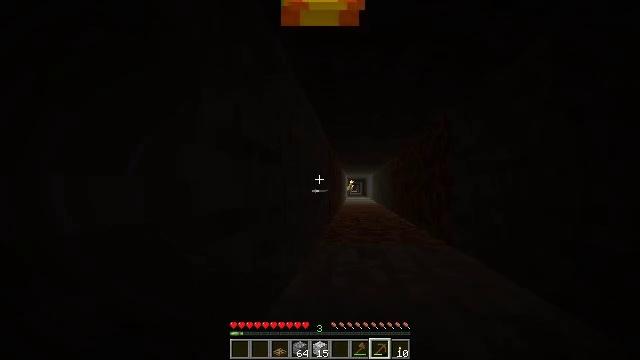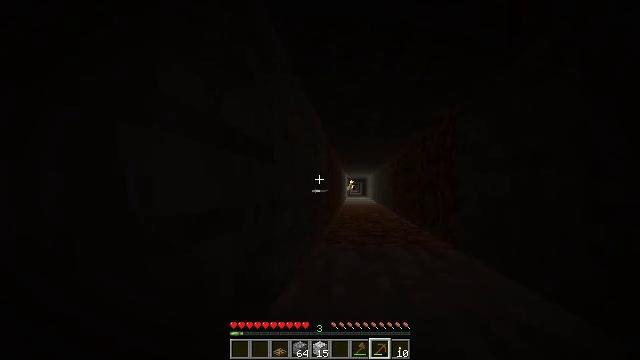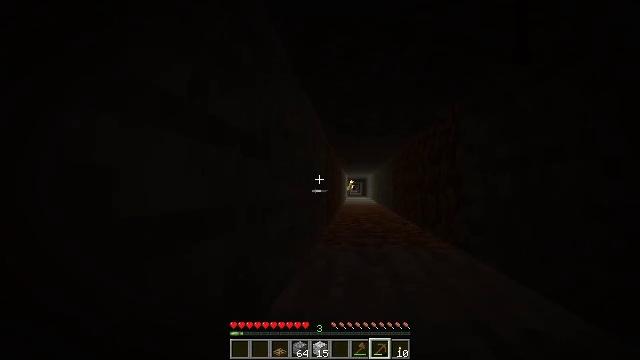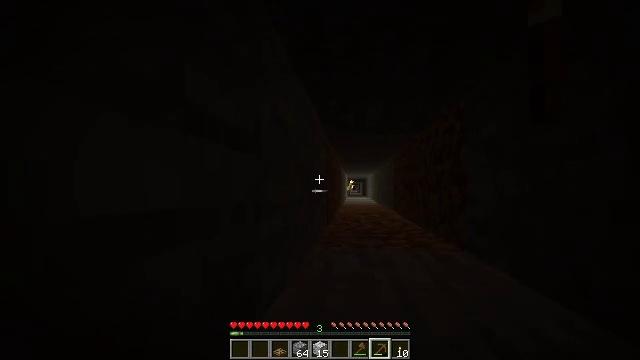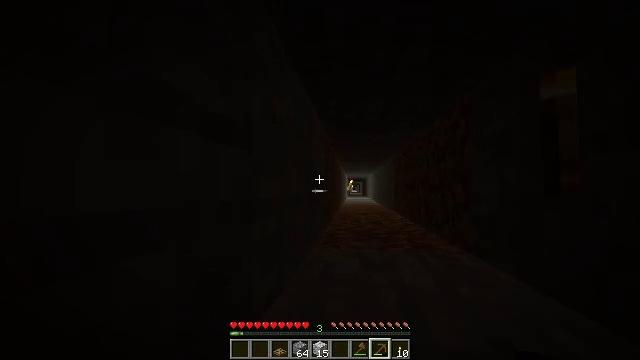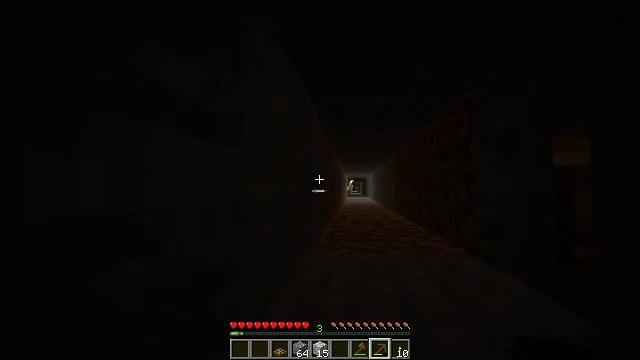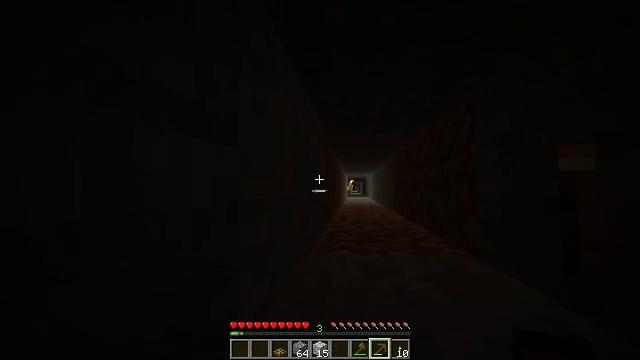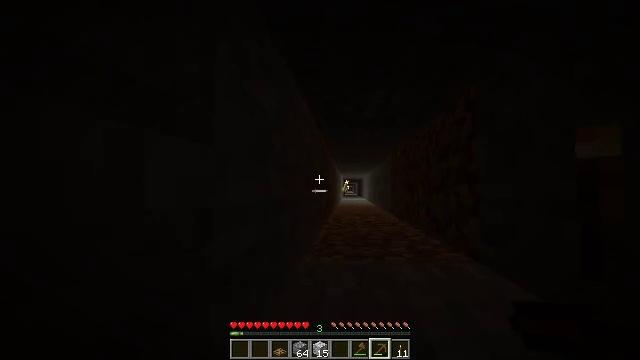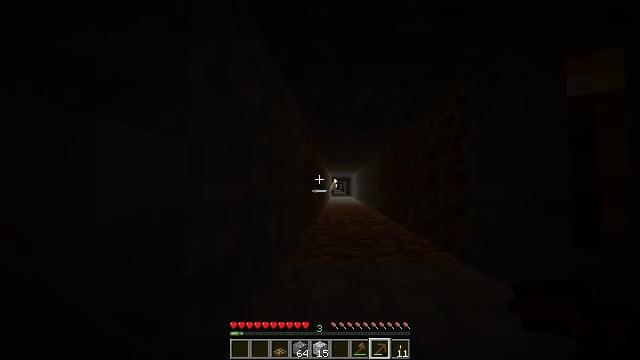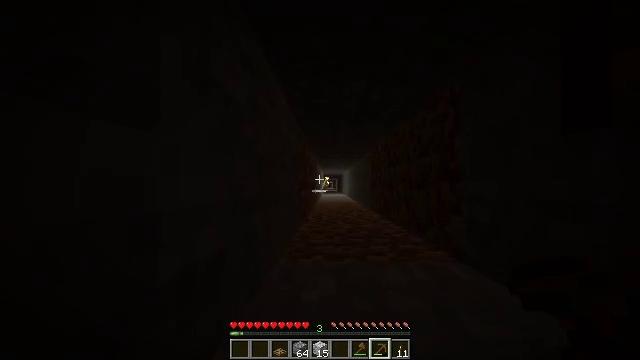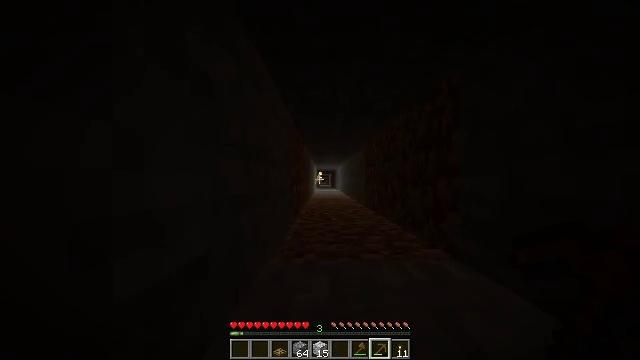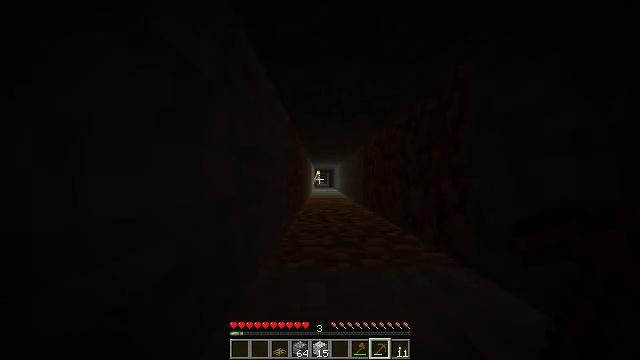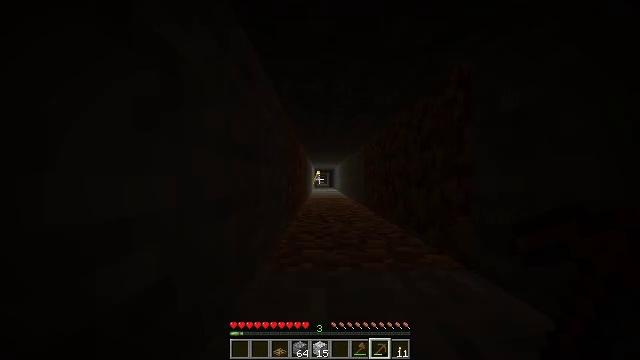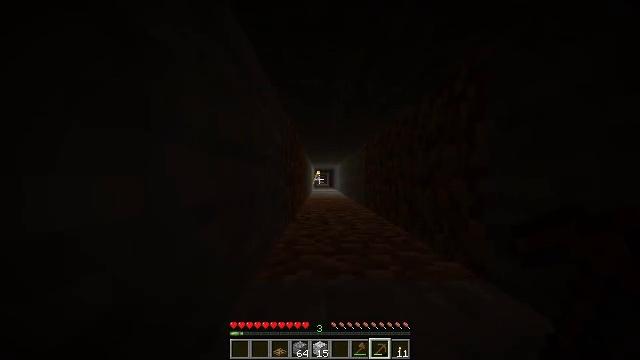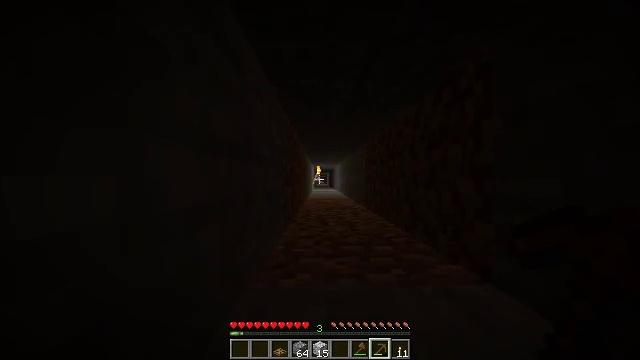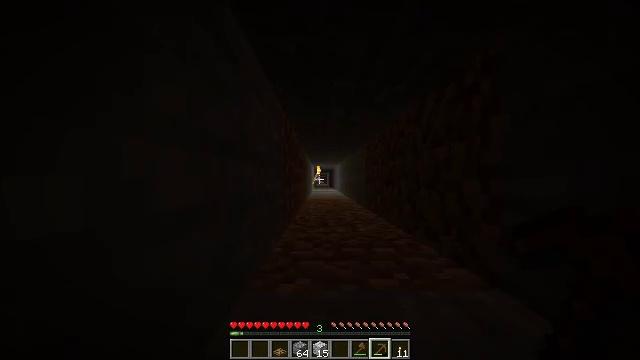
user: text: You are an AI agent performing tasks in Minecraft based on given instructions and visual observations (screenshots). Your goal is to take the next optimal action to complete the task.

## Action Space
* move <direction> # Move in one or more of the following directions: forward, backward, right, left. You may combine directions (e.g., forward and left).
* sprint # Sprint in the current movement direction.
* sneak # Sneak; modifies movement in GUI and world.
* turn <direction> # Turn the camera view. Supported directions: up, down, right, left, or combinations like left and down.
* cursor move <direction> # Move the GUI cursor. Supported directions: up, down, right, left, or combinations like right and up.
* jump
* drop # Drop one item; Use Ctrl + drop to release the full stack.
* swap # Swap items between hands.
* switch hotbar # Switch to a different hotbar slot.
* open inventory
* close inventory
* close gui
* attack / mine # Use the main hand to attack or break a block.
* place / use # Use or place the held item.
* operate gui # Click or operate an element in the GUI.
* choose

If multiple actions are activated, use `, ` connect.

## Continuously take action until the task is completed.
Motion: motion action
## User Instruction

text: Gather the wall torch from the wall.
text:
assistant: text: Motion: move forward
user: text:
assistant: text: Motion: move forward
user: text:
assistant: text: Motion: move forward
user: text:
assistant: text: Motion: move forward
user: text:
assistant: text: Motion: move forward
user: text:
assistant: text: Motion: move forward
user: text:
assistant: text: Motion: move forward, turn right
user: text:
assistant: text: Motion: move forward, turn right
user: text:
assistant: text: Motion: move forward, turn right
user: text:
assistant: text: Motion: move forward, turn right and down
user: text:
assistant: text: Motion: move forward
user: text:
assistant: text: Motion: move forward
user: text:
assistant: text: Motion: move forward
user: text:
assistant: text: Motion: move forward
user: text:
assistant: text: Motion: move forward
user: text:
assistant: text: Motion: move forward
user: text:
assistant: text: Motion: move forward
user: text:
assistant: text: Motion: move forward
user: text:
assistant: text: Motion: move forward
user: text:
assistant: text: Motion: move forward
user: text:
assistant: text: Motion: move forward
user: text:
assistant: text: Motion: move forward
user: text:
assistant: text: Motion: move forward
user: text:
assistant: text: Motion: move forward
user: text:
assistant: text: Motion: move forward
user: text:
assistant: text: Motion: move forward
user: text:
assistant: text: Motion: move forward
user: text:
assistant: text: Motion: move forward
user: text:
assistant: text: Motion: move forward
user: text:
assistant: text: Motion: move forward